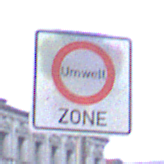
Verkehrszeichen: BeginnUmweltzone
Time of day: SunriseSunset
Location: Outdoor (Urban)
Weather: PartlyCloudy
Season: NotSpecified
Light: Natural